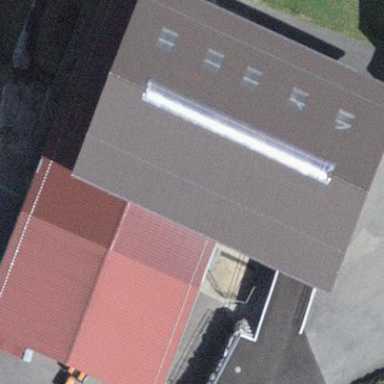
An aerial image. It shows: Farm building.